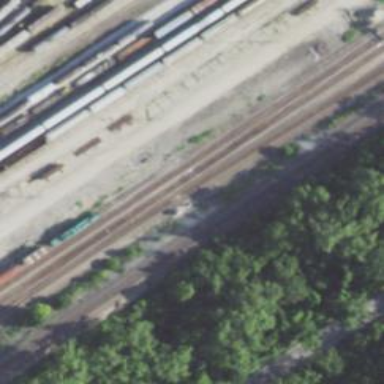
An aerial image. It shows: Railway crossover.